Question: I am using this <URL> from microsoft to create a one-zero-to-one relationship with EF4.1 Between an Instructor and OfficeAssignment. This is working like a charm.
But now I want to add a Home for each Instructor (1 to zero-or-1) like in this:

I added the Home model exactly the same way as the OfficeAssignment (like in the tutorial above), but when I try to add controllers for these model, I get the error "An item with the same name has already been added".
So my model is set up incorrectly.
What is wrong with the below?
How do I create multiple one-to-zero-to-one relationships in EF4.1?
'''
public class Instructor
{
public Int32 InstructorID { get; set; }
public string LastName { get; set; }
public string FirstMidName { get; set; }
public virtual OfficeAssignment OfficeAssignment { get; set; }
public virtual Home Home { get; set; }
}
public class OfficeAssignment
{
[Key]
public int InstructorID { get; set; }
public string Location { get; set; }
public virtual Instructor Instructor { get; set; }
}
public class Home
{
[Key]
public int InstructorID { get; set; }
public string Location { get; set; }
public virtual Instructor Instructor { get; set; }
}
public class Context : DbContext
{
public DbSet<OfficeAssignment> OfficeAssignments { get; set; }
public DbSet<Instructor> Instructors { get; set; }
public DbSet<Home> Homes { get; set; }
protected override void OnModelCreating(DbModelBuilder modelBuilder)
{
modelBuilder.Conventions.Remove<PluralizingTableNameConvention>();
modelBuilder.Entity<Instructor>()
.HasOptional(p => p.OfficeAssignment)
.WithRequired(p => p.Instructor);
modelBuilder.Entity<Instructor>()
.HasOptional(p => p.Home).WithRequired(p => p.Instructor);
}
'''
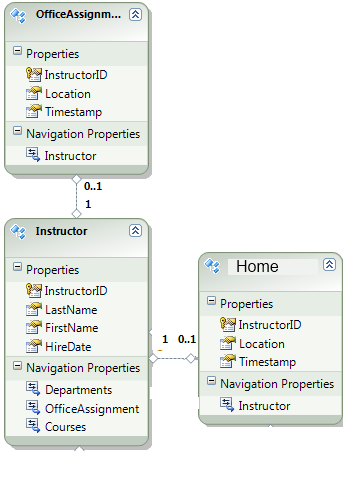
Answer: Doesn't look like EF supports real 1 to 0..1 relationship. You need a foreign key. And add the optional (int?) into the main model.
So I did this as follow, and it works like a charm.
'''
public class Instructor
{
public Int InstructorID { get; set; }
public string LastName { get; set; }
public string FirstMidName { get; set; }
public int? OfficeAssignmentID { get; set; }
public virtual OfficeAssignment OfficeAssignment { get; set; }
public int? HomeID { get; set; }
public virtual Home Home { get; set; }
}
public class OfficeAssignment
{
public int OfficeAssignmentID { get; set; }
public string Location { get; set; }
}
public class Home
{
public int HomeID { get; set; }
public string Location { get; set; }
}
'''